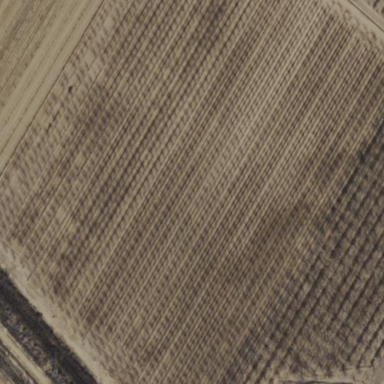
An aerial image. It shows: Orchard.